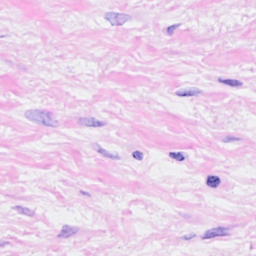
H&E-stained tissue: Breast